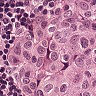
Metastatic tissue present: yes